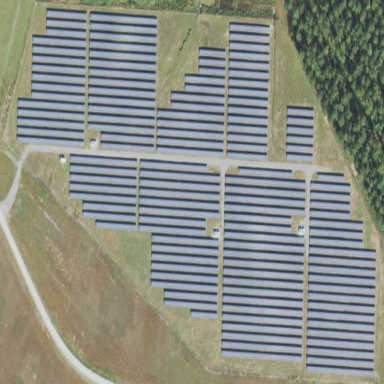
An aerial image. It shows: Solar power plant enclosed by fence. The plant generates electricity using photovoltaic technology.